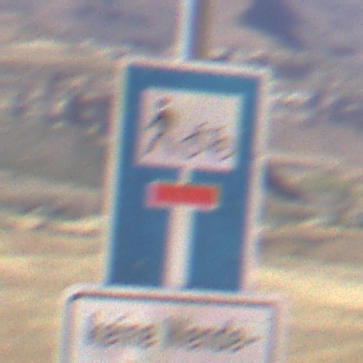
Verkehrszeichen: SackgasseRadverkehrFussgaengerDurchlaessig
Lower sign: HinweisGeaenderteVorfahrtVerkehrsfuehrungVerkehrsregelung3
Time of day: Midday
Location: Outdoor (Nature)
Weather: Clear
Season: NotSpecified
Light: Natural